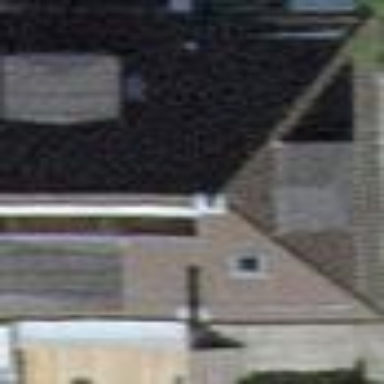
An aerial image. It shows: Building with tile roof.